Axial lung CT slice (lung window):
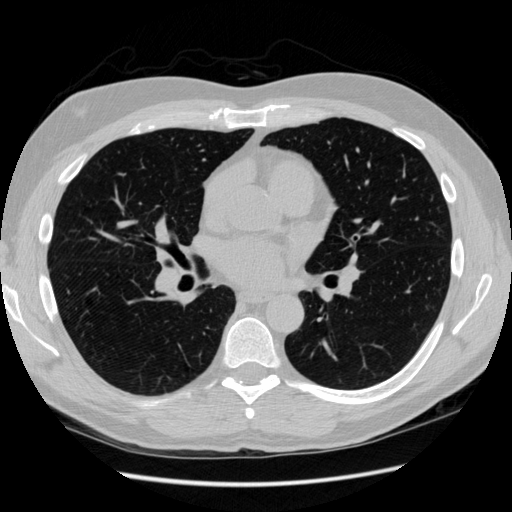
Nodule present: no